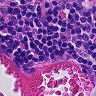
Metastatic tissue present: no